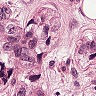
Metastatic tissue present: yes